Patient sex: F
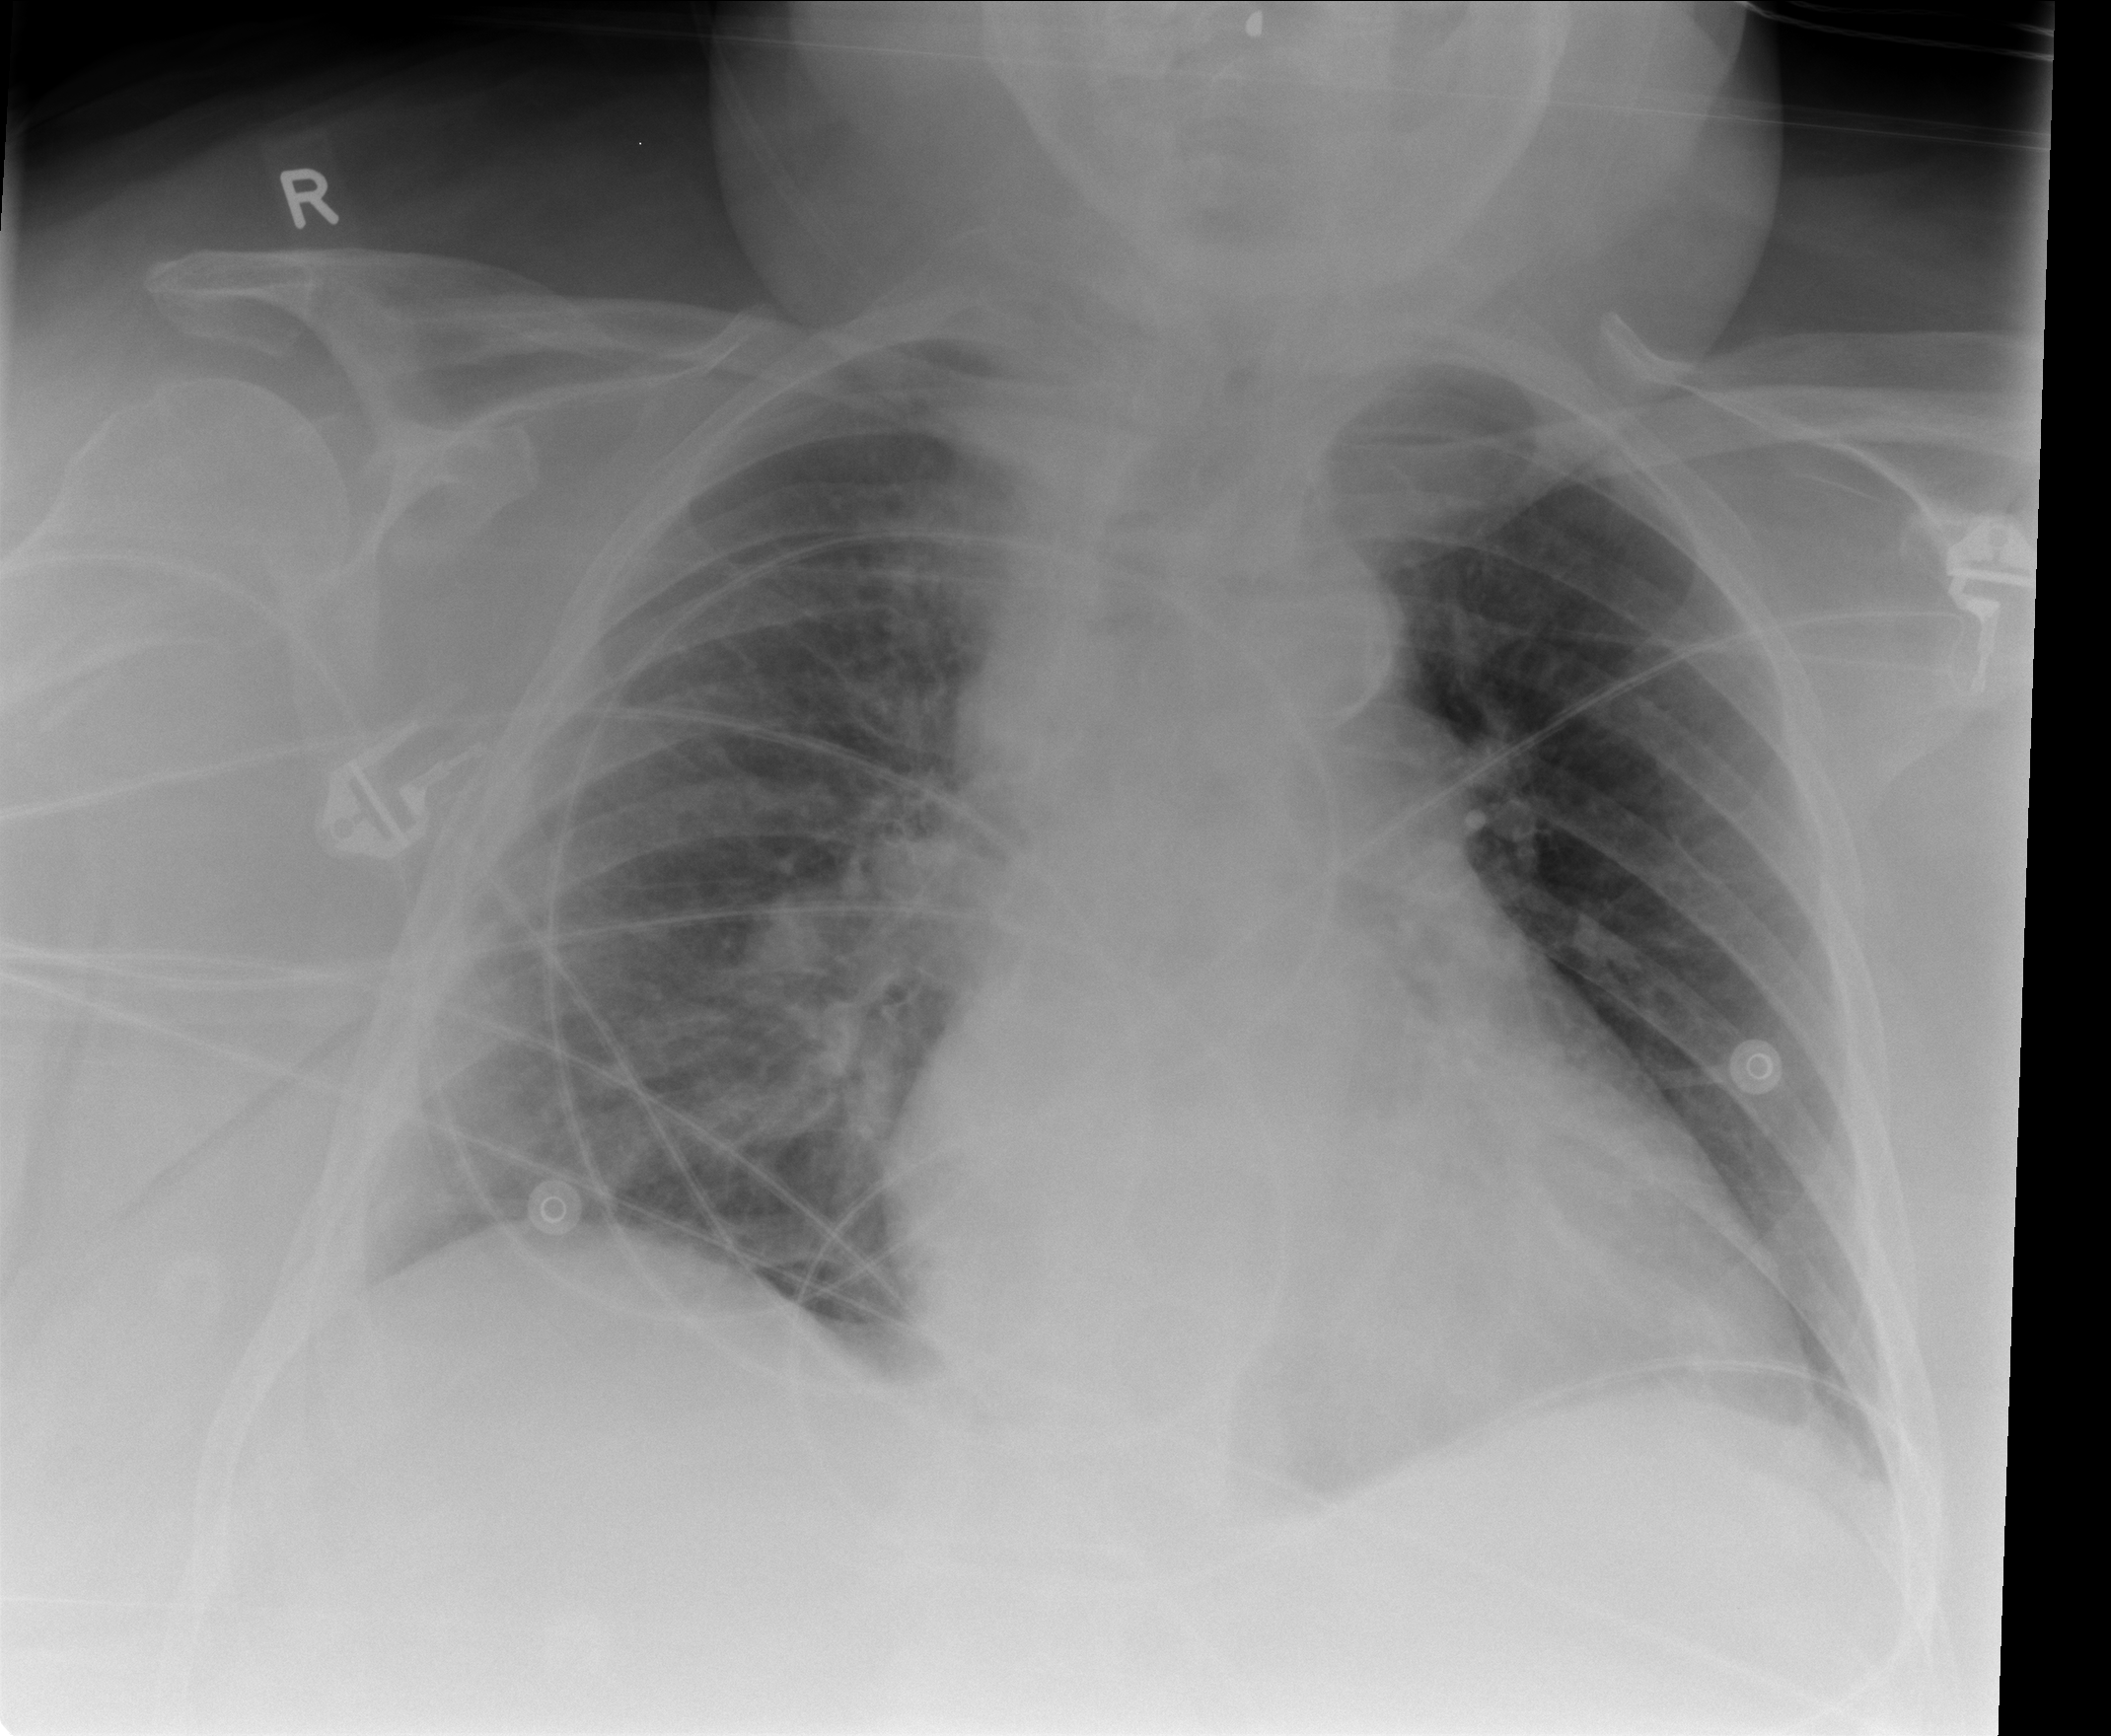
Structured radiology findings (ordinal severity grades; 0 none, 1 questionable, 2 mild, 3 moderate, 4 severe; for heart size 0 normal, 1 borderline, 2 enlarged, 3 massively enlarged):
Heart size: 2
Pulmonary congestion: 2
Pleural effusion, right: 0
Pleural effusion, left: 0
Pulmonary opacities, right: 3
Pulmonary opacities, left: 0
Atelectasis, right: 0
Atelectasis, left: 0